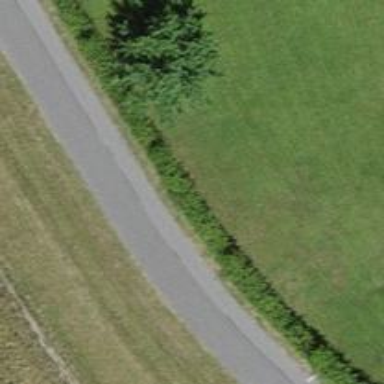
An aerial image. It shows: Asphalt cycleway.